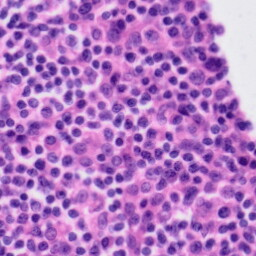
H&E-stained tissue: Tonsil